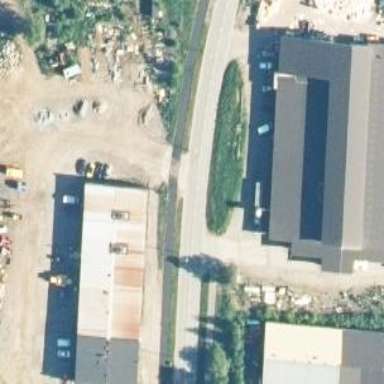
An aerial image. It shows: Asphalt cycleway.